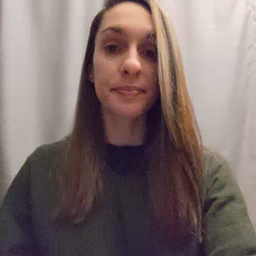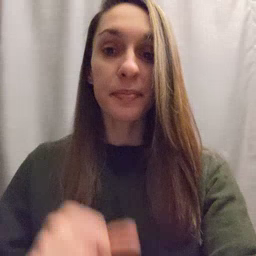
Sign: brother